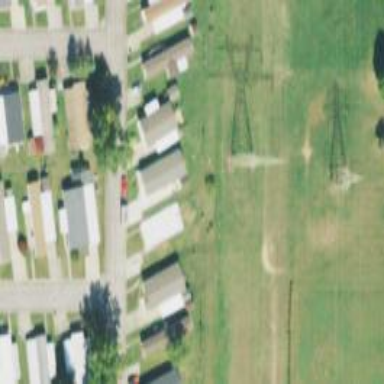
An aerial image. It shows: Lattice structure tower used for power distribution.